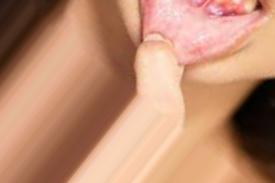
Condition: Mouth Ulcer